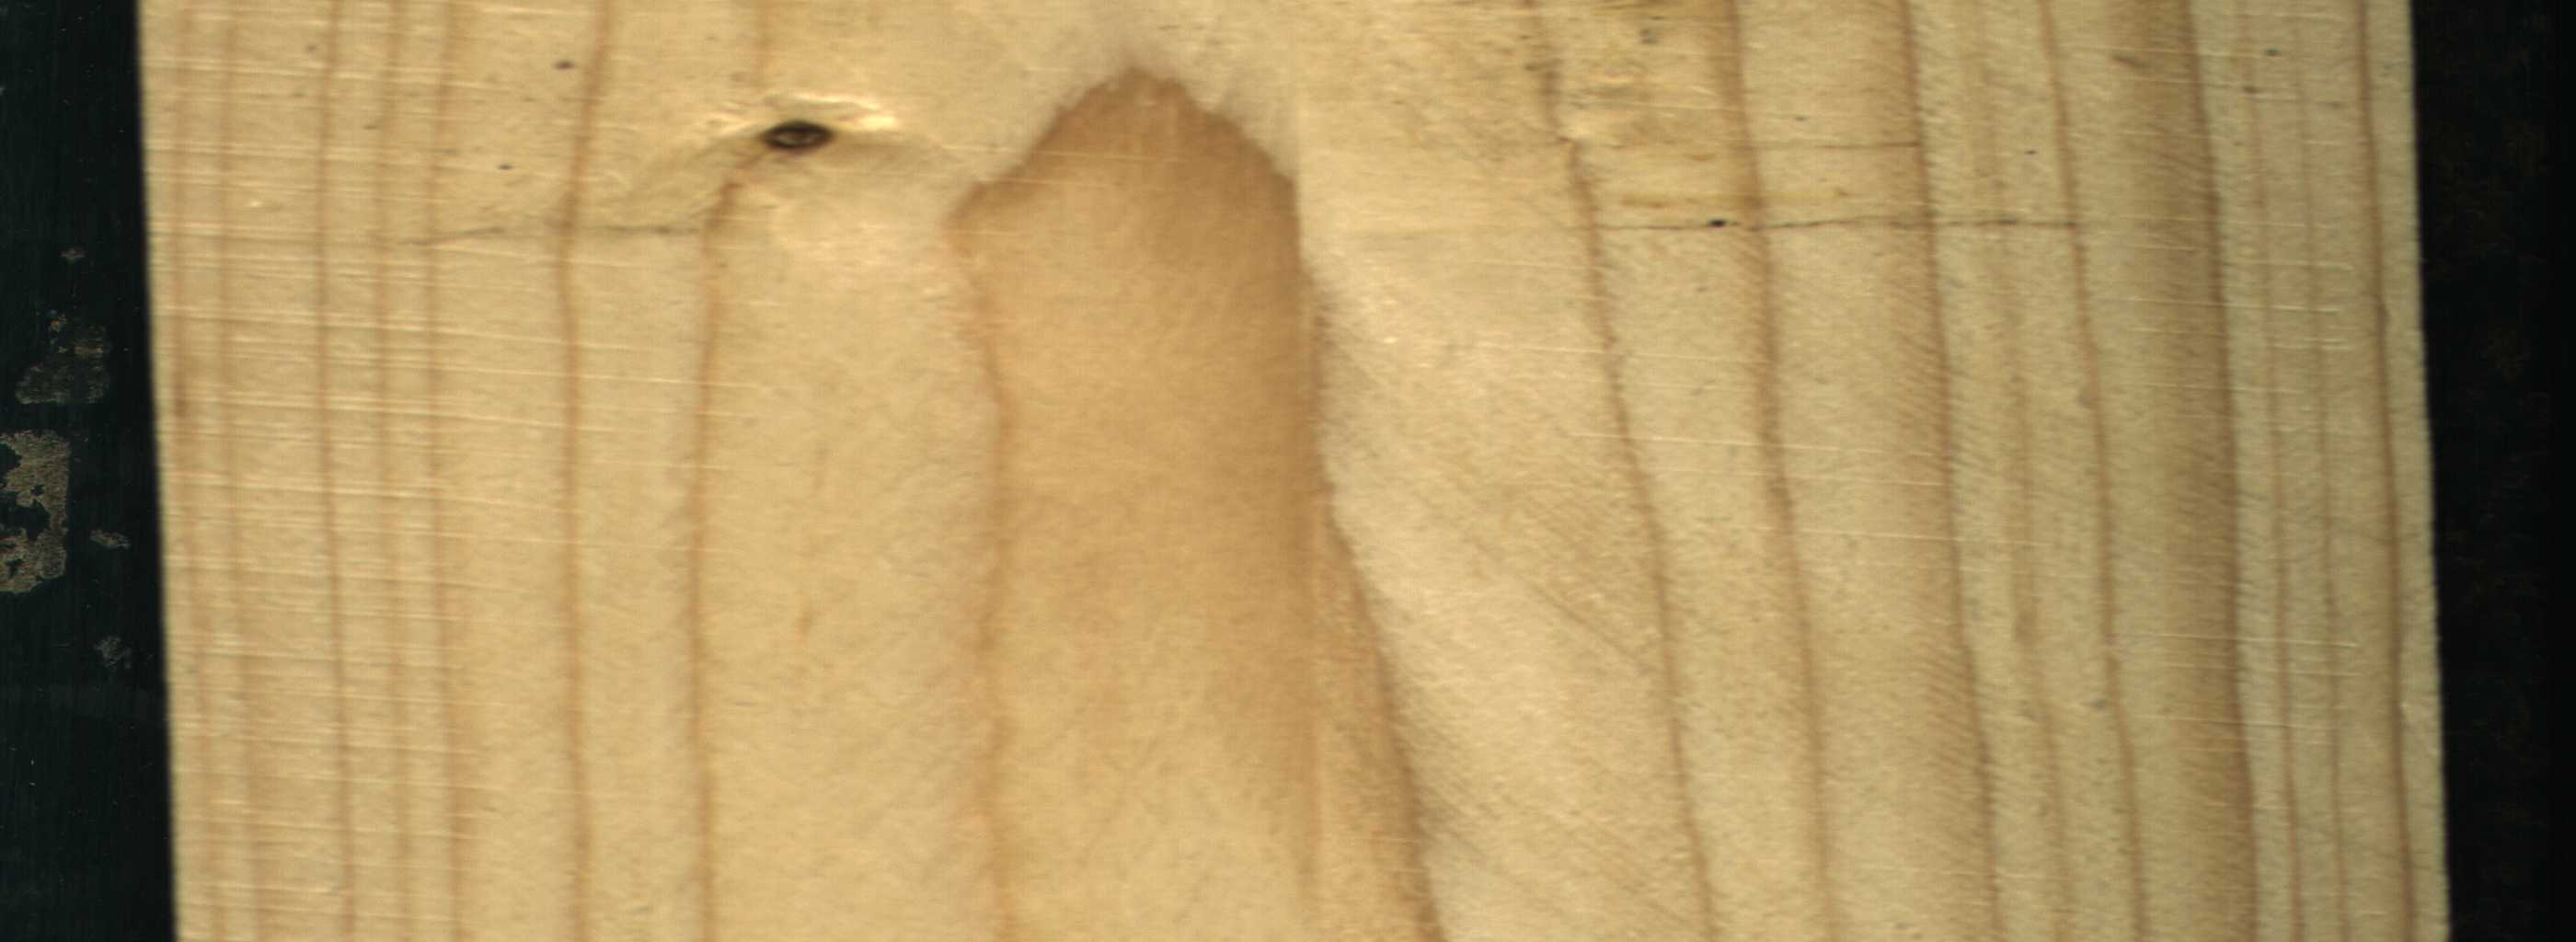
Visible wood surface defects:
Dead_Knot